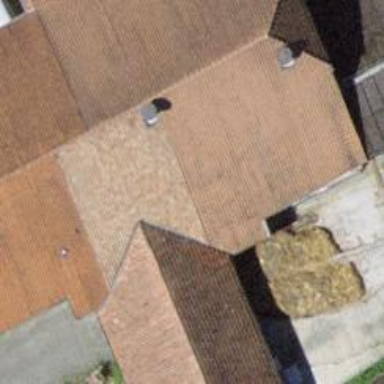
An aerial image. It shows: Farm building.